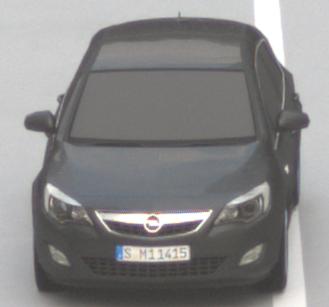
Make: Opel
Model: Astra 1.4 ecoFlex
Detailed model: Astra (J)
Model produced from: 2009/12
Model produced until: 2010/12
Doors: 5
Color: gray
Road condition: dry road
Daytime: morning or afternoon
Contrast: low contrast